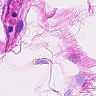
Metastatic tissue present: no